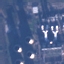
Land use / land cover: Industrial